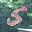
Label: 5